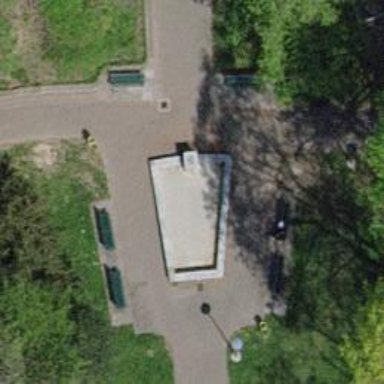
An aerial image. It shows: Fountain.